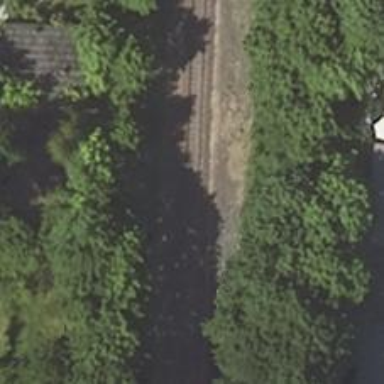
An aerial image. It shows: Railway track.